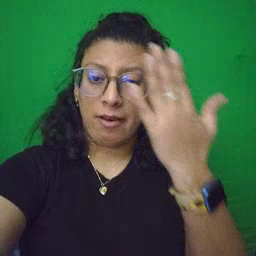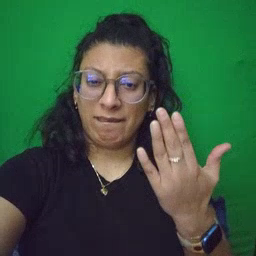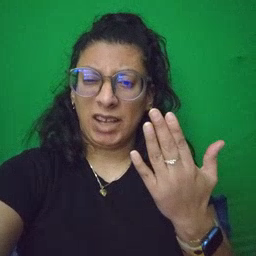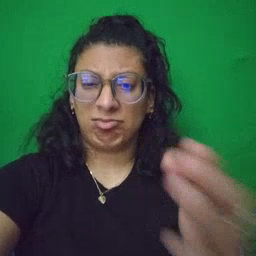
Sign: mitten